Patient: sex M, age 73
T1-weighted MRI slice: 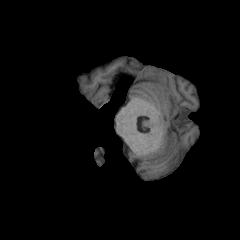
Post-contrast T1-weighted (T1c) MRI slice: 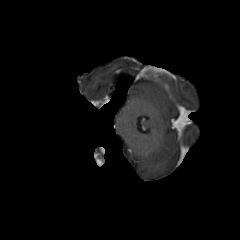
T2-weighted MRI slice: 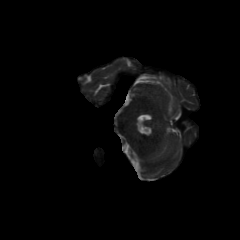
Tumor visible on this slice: no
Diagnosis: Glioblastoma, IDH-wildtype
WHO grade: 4